Question: Wasted many hours trying to figure out the rotations and many hours looking for answers, but wasn't able to find anything that fits my problem. I need to rotate an entire gameObject to a specific direction rather than rotating in y axis:

1) How the object is currently rotated while given a direction inside Quaternion.LookRotation or by Atan2.
2,3) Examples of how it should rotate. The red ot simbolizes the pivot point from which the rotation happens
Not much code to show as there is not much to it besides gameObject transformations which are rotated and a direction in which to rotate gameObject.
As requested
'''
[System.Serializable]
public class ToRotate
{
//Object which will be rotated by the angle
public GameObject gameObject;
//Object last known position of this object. The object is rotated towards it's last global position
private Vector3 lastPosition;
//Initializes starting world position values to avoid a strange jump at the start.
public void Init()
{
if (gameObject == null)
return;
lastPosition = gameObject.transform.position;
}
//Method which updates the rotation
public void UpdateRotation()
{
//In order to avoid errors when object given is null.
if (gameObject == null)
return;
//If the objects didn't move last frame, no point in recalculating and having a direction of 0,0,0
if (lastPosition == gameObject.transform.position)
return;
//direction the rotation must face
Vector3 direction = (lastPosition - gameObject.transform.position).normalized;
/* Code that modifies the rotation angle is written here */
//y angle
float angle = Mathf.Rad2Deg * Mathf.Atan2(direction.x, direction.z);
Quaternion rotation = Quaternion.Euler(0, angle, 0);
gameObject.transform.rotation = rotation;
lastPosition = gameObject.transform.position;
}
}
'''
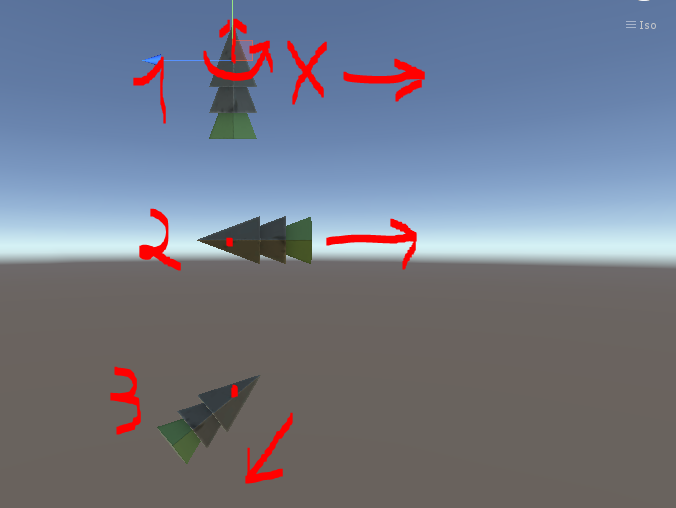
Answer: Since you want the object's to point in a calculated direction, while keeping the object's local unchanged as possible, I would use <URL> to get the corresponding rotation:
'''
//Method which updates the rotation
public void UpdateRotation()
{
//In order to avoid errors when object given is null.
if (gameObject == null)
return;
//If the objects didn't move last frame, no point in recalculating and having a direction of 0,0,0
if (lastPosition == transform.position)
return;
//direction object's local down should face
Vector3 downDir = (lastPosition - transform.position).normalized;
// direction object's local right should face
Vector3 rightDir = transform.right;
// direction object's local forward should face
Vector3 forwardDir = Vector3.Cross(downDir, rightDir);
transform.rotation = Quaternion.LookRotation(forwardDir, -downDir);
lastPosition = transform.position;
}
'''